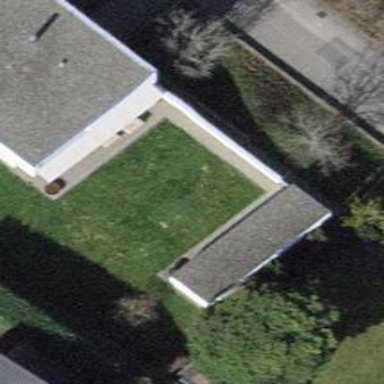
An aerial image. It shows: Building with flat roof.